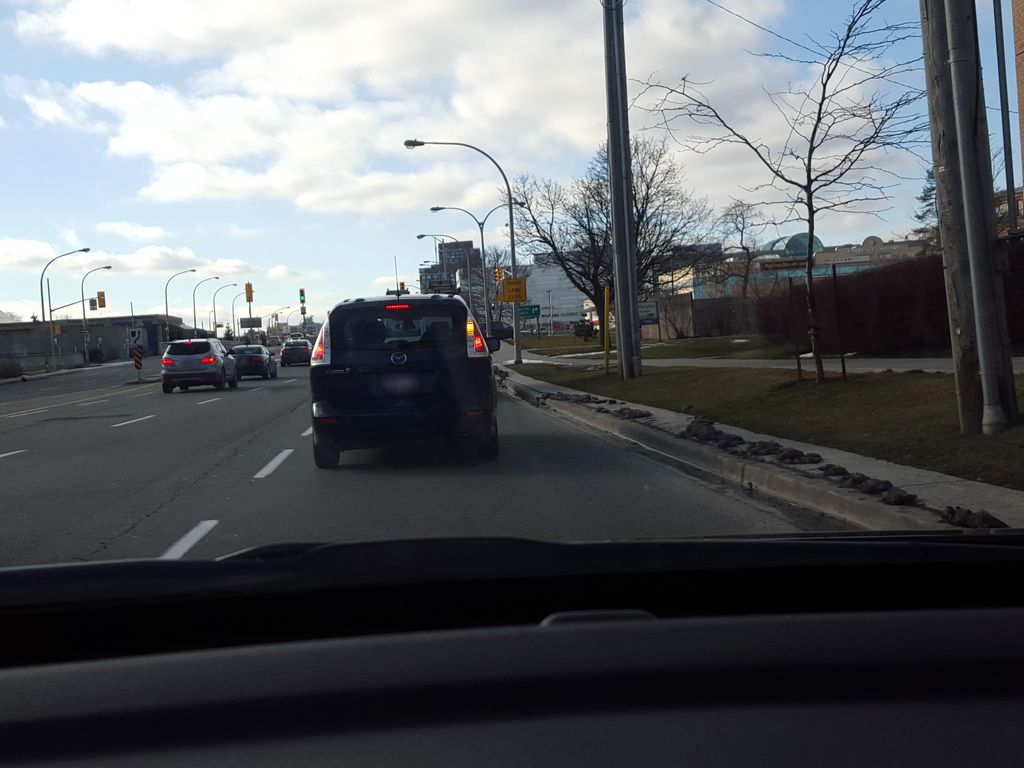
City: toronto